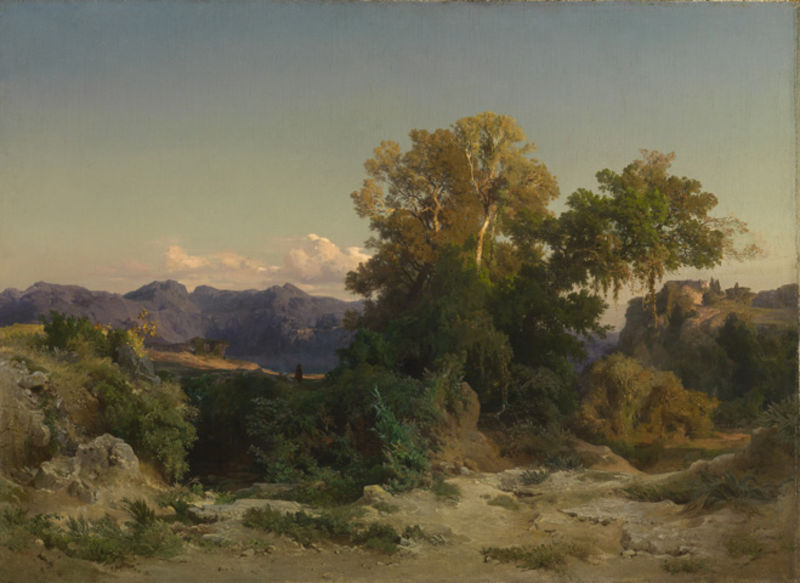
Titel: Landschaft in der römischen Campagna
Künstler: Arnold Böcklin
Standort: Karlsruhe
Institution: Staatliche Kunsthalle Karlsruhe
Schlagwörter: baum, berg, blau, blätter, felsen, gemälde, himmel, laub, mann, schatten, weiß, wolken, aquarell, bäume, gelb, grün, landschaft, sand, stadt, äste, abend, braun, grau, hintergrund, licht, vordergrund, gras, haus, schloss, weg, wiese, wolke, malerei, mensch, stein, steine, öl, birke, birken, erde, ferne, gräser, horizont, häuser, hügel, natur, strauch, weite, busch, büsche, gebüsch, sonne, sträucher, paar, pflanzen, wald, anhöhe, aussicht, sommer, abends, berge, fels, gebirge, gipfel, bergkette, dunst, lila, sonnenuntergang, vegetation, geröll, schlucht, idylle, beleuchtung, romantik, ölgemälde, luft, steppe, frühling, wirklichkeit, panorama, senke, harmonie, ruine, burg, einöde, alpen, idyll, lichtung, staub, gewächse, efeu, sehnsucht, landhaus, romantisch, karg, wanderer, sonnenschein, verblauung, watteau, mediterran, wanderung, gebirgig, bume, kletterpflanzen, bäime, landschaftlich, klarer himmel, lanndschaft, wilwuchs, watteaßu